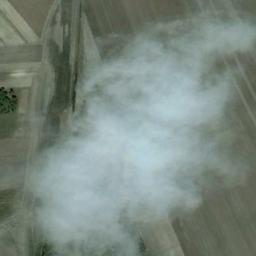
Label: cloud